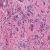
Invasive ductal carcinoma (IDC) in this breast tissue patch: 1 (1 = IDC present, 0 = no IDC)